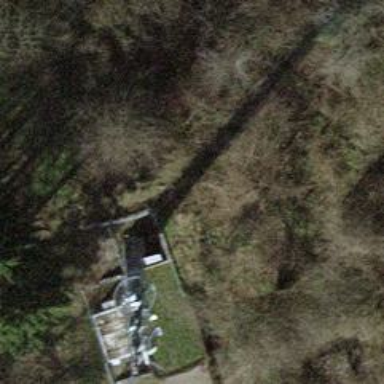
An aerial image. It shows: Communication mast tower.